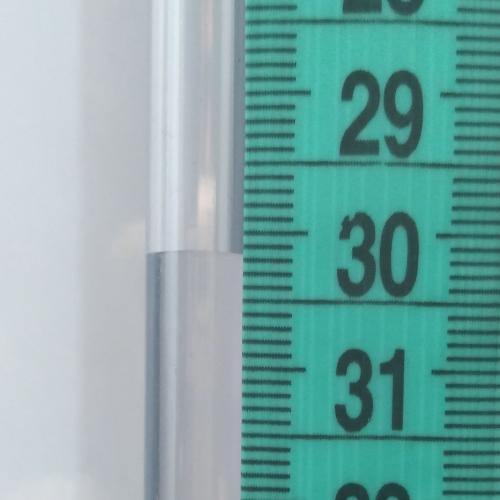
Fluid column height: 30.2 cm